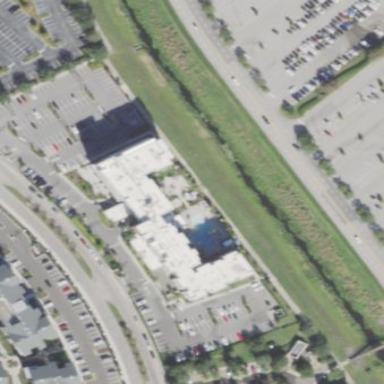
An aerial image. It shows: Hotel building.